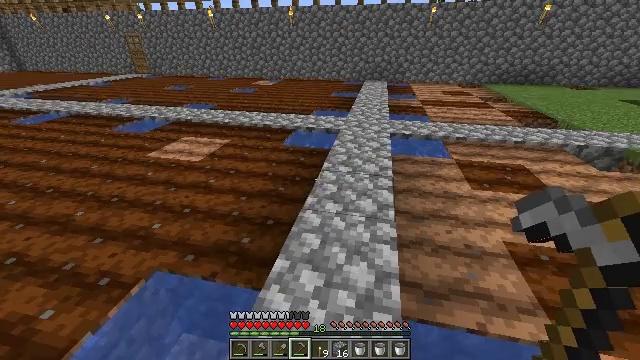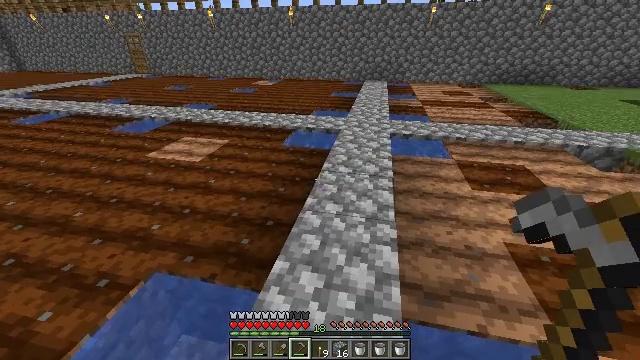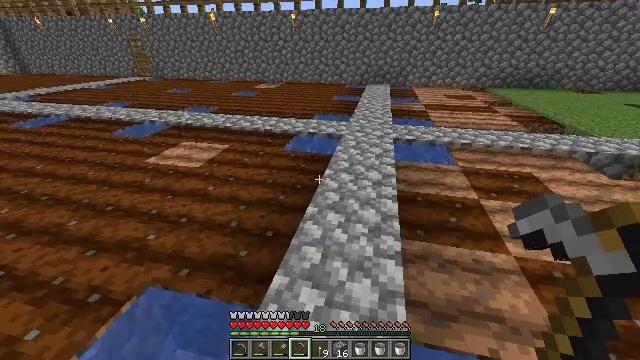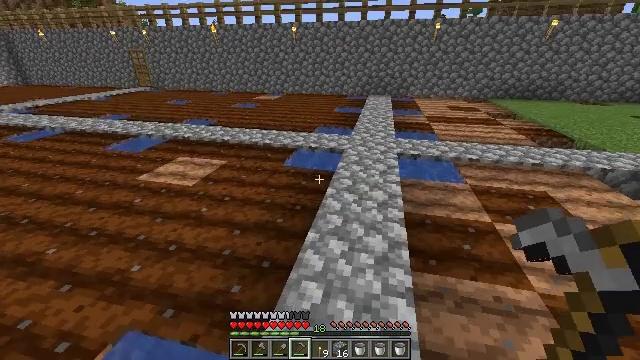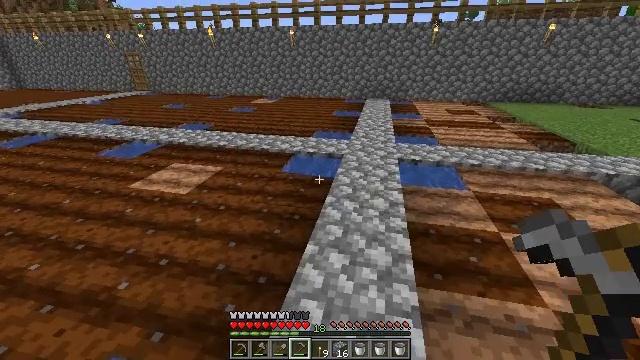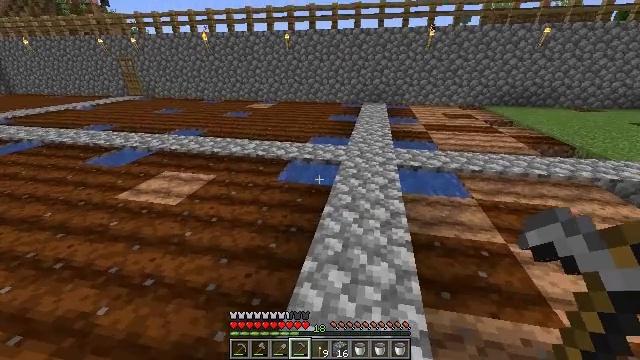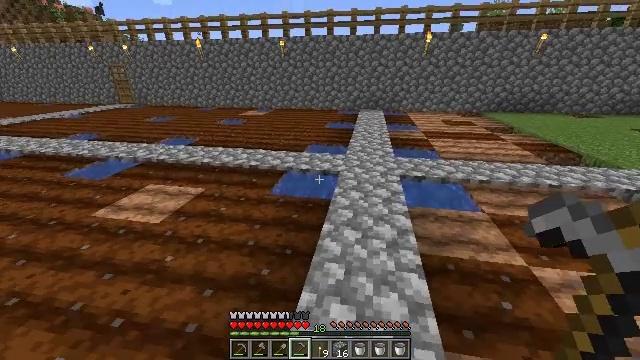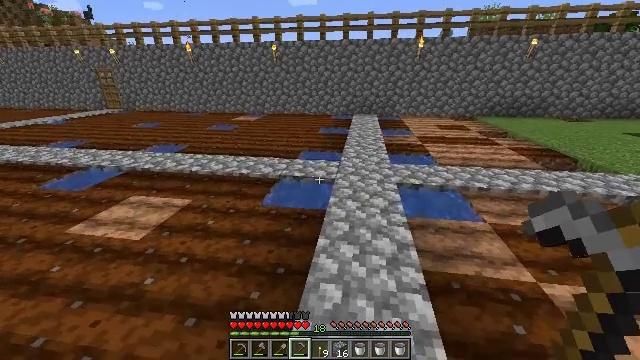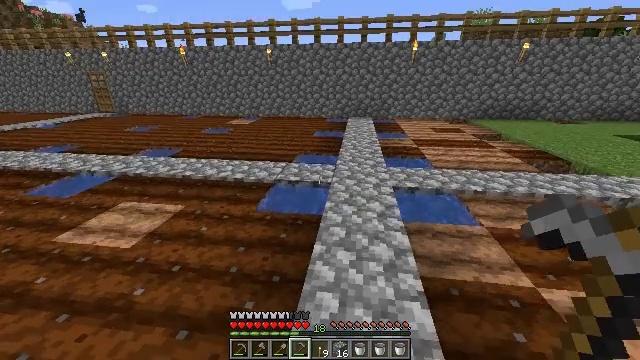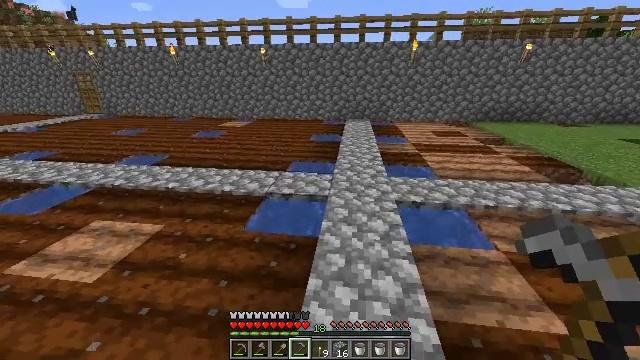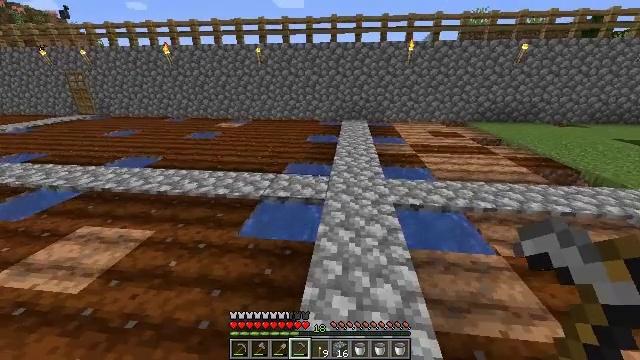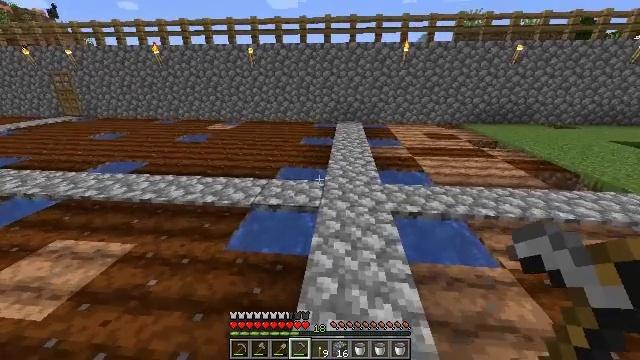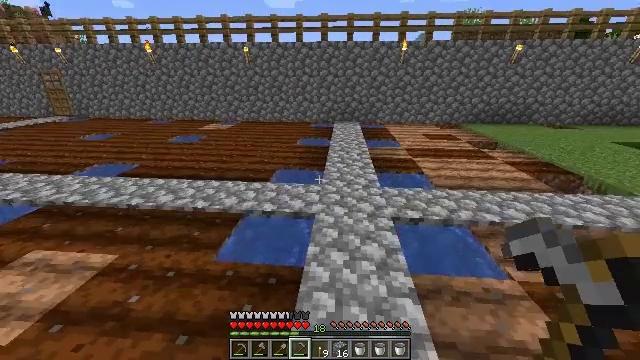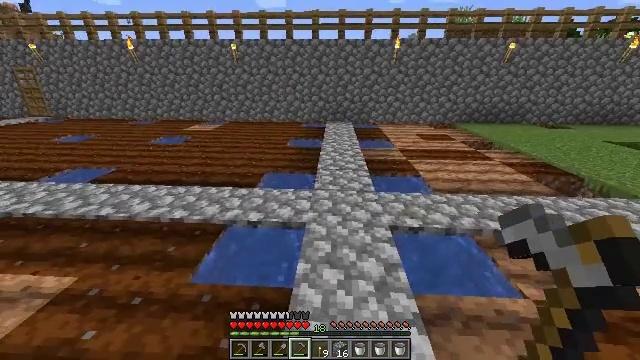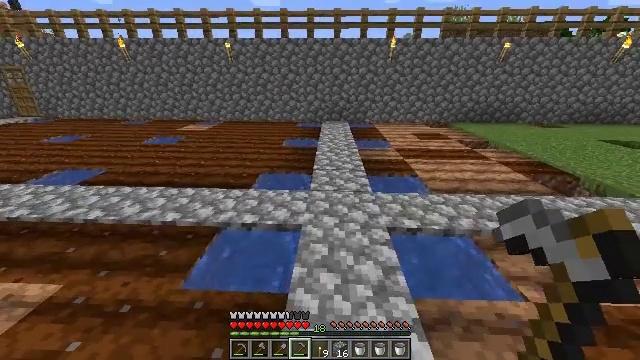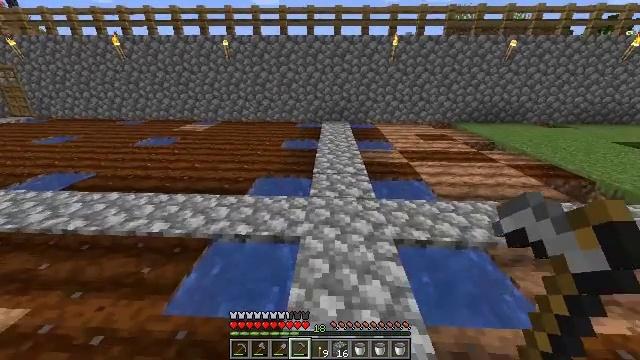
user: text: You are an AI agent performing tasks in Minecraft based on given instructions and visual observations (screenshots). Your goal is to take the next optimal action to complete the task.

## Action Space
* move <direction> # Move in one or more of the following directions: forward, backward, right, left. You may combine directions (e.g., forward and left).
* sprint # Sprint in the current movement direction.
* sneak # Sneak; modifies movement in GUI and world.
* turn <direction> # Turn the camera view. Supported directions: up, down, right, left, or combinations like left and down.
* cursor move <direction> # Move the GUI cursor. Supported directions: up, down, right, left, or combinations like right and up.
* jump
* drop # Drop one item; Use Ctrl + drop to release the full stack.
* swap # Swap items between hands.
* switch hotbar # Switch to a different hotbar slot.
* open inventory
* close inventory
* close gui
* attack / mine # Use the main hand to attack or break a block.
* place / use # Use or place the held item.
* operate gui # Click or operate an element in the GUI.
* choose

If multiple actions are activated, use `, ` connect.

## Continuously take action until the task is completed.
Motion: motion action
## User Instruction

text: Dig up the farmland.
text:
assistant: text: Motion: move forward
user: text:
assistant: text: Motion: move forward
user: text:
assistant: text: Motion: move forward, turn up
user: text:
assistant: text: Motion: move forward
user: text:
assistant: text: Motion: move forward
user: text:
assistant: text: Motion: move forward, turn up
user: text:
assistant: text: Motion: move forward, turn right and up
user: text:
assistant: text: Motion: move forward, turn right
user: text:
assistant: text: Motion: move forward
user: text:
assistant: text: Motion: move forward
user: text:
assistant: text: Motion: move forward, turn right
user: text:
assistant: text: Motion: move forward
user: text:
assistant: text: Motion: move forward, turn right
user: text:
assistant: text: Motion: move forward
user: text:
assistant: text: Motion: move forward
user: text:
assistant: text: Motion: move forward, turn right
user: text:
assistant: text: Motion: move forward
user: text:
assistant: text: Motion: move forward
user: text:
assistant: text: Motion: move forward
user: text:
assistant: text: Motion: move forward, turn left and down
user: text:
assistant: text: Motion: move forward, turn left and down
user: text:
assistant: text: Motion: move forward, turn left and down
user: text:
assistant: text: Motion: move forward, turn left and down
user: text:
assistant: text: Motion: move forward, turn left
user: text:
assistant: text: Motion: turn left
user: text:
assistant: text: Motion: turn left and up
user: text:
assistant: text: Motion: turn right
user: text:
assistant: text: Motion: no_op
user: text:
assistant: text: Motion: no_op
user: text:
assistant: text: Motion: no_op